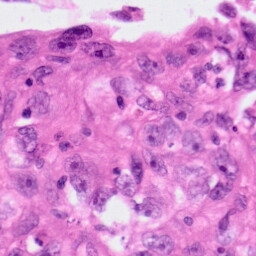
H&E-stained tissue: Lung